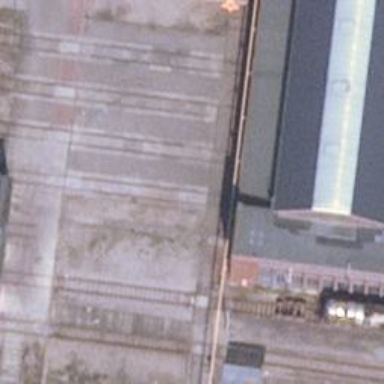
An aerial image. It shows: Signal on the railway track.